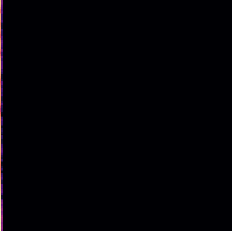
Sound class: Rain